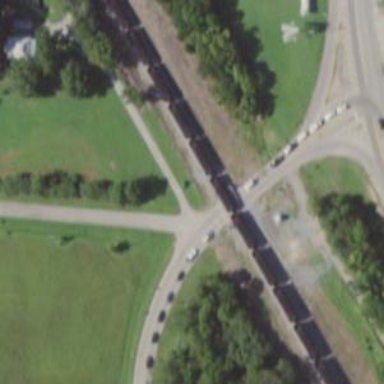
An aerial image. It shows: Level crossing with lights on the railway.